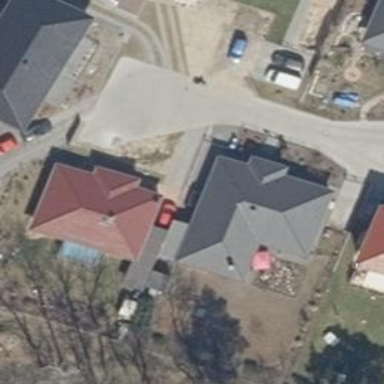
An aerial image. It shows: Hipped roof house.